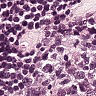
Metastatic tissue present: no